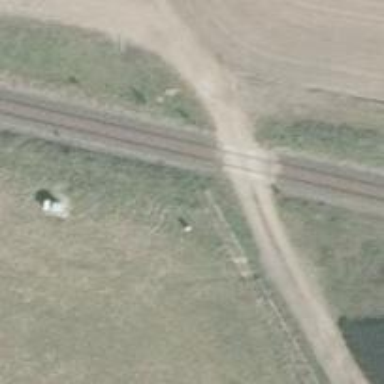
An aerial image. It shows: Level crossing with saltire marking.